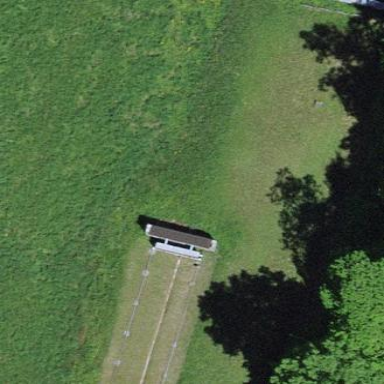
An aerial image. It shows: Shooting range in pitch designated for leisure land activities.